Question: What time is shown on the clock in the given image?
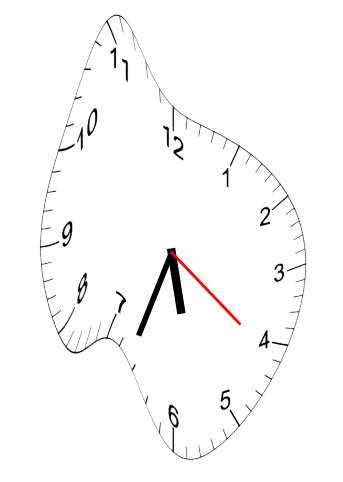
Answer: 05:33:21